Interaction volume radius: 10 \u00c5
Interaction volume height: 15 \u00c5
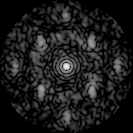
Disorder parameter: 0.5717